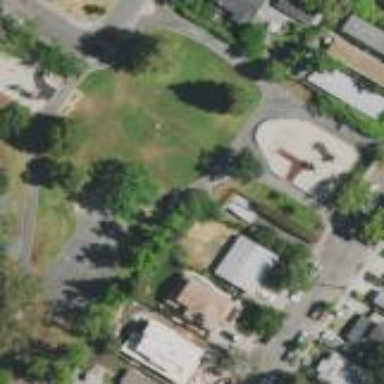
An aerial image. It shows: Park.